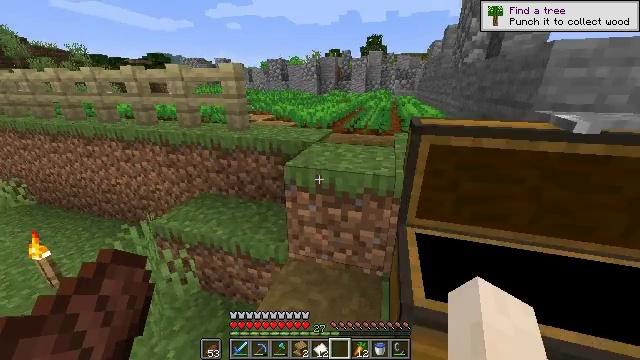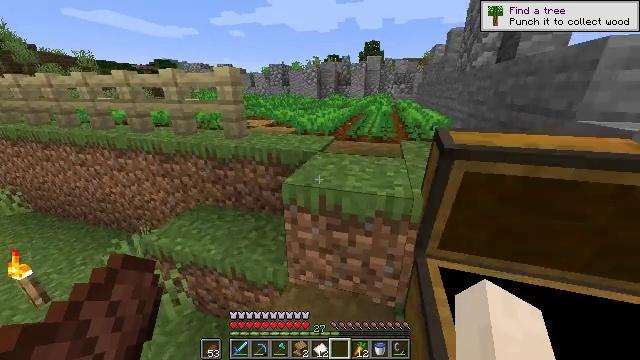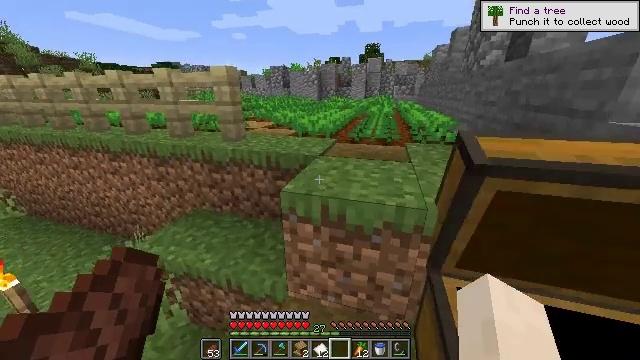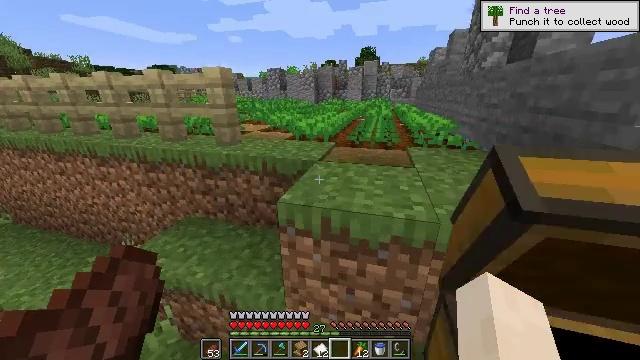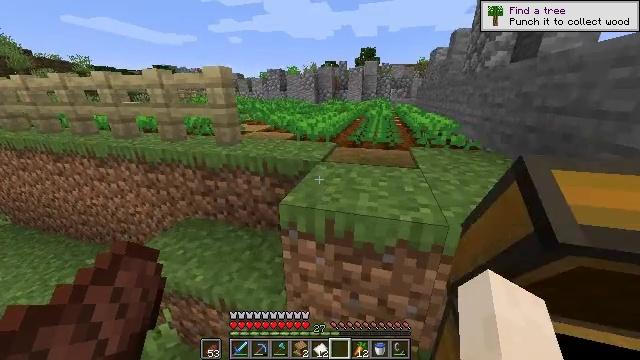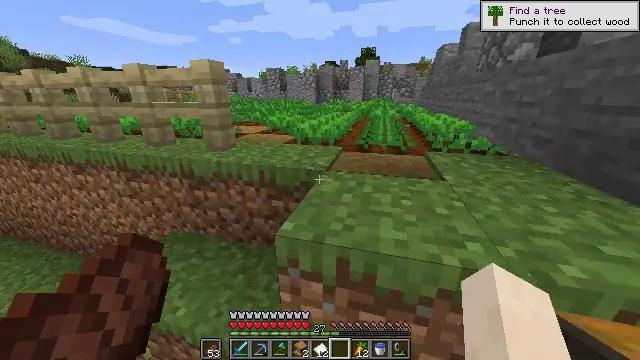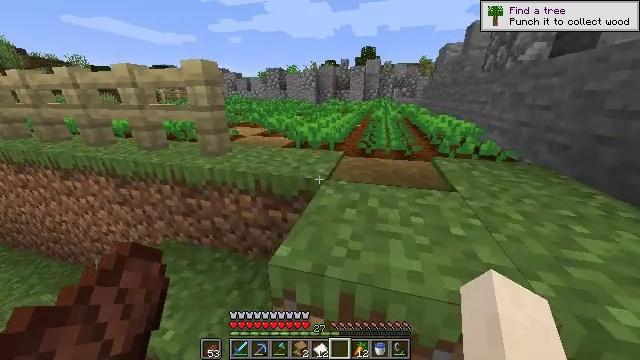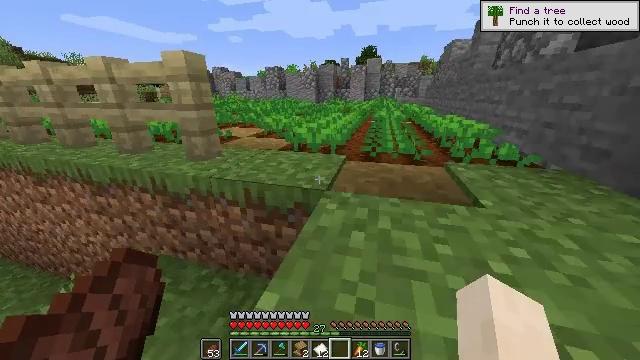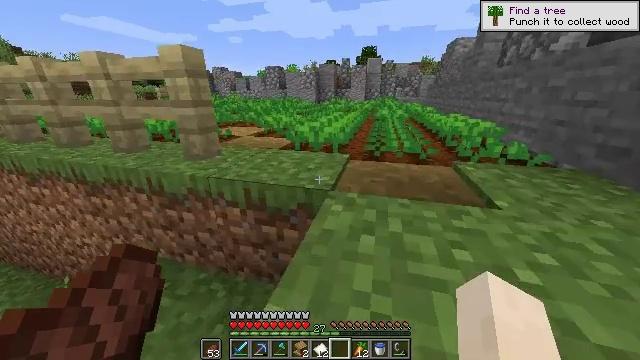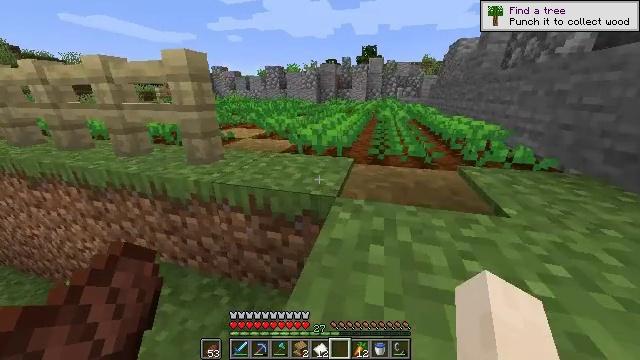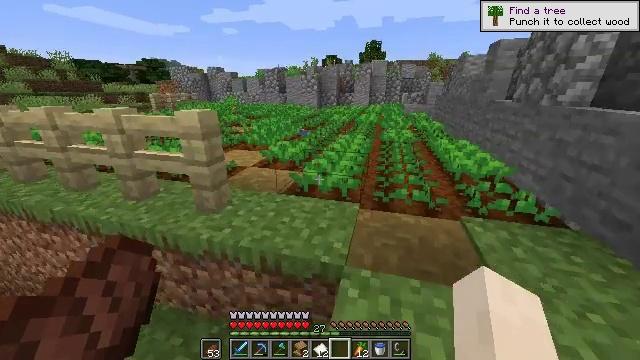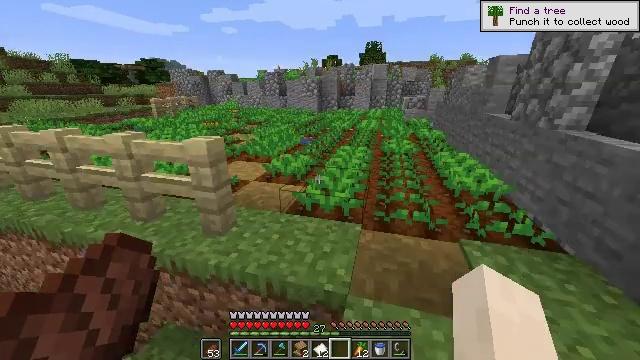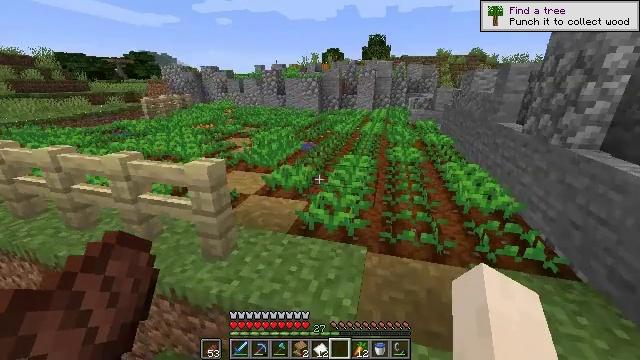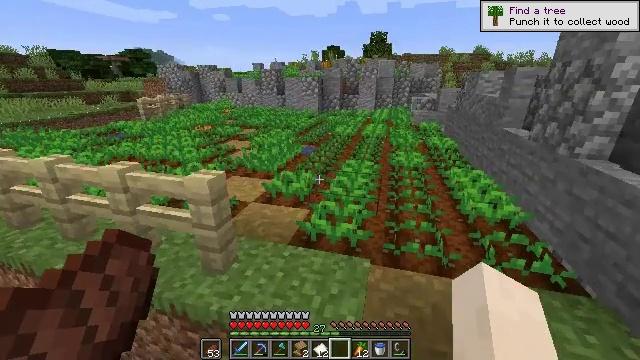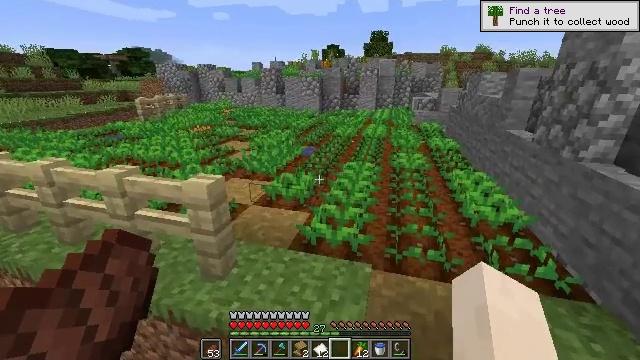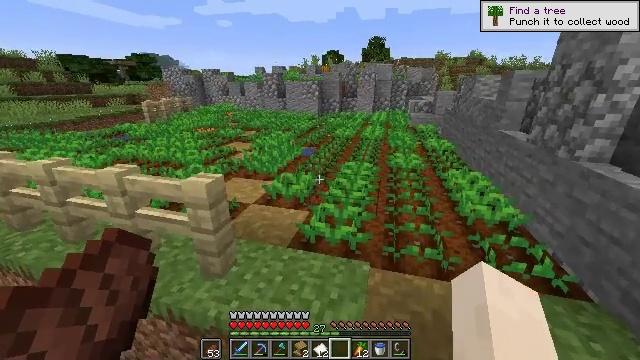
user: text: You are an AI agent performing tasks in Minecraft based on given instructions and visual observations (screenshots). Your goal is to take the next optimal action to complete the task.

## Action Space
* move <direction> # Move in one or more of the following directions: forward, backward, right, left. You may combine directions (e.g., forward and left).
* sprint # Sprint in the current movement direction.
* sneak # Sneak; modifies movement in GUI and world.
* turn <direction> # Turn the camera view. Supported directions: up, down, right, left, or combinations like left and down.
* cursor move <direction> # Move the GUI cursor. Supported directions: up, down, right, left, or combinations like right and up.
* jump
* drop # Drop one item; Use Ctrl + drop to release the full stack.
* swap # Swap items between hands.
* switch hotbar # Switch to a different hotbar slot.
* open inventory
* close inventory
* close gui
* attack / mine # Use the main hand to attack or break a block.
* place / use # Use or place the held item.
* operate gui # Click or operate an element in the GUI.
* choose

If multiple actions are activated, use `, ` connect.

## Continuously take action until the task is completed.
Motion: motion action
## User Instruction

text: Harvest melon from the farm.
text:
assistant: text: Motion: move forward, sprint
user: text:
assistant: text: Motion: move forward, sprint
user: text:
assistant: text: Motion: move forward, sprint
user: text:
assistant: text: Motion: move forward, sprint
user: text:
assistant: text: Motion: move forward, sprint
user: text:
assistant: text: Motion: move forward, sprint
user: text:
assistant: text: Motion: move forward, sprint
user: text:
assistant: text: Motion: move forward, sprint
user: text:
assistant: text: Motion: move forward, sprint, jump
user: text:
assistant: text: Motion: move forward, sprint, jump
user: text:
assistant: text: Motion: move forward, sprint, jump
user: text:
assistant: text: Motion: move forward, sprint, jump
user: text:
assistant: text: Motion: move forward and move right, sprint
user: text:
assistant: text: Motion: move forward and move right, sprint
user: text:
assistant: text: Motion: move forward and move right, sprint
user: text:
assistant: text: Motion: move forward and move right, sprint
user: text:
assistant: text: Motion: move forward and move right, sprint
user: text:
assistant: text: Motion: move forward and move right, sprint
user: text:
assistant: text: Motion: move forward and move right, sprint, turn left and up
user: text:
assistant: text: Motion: move forward, sprint, turn left and up
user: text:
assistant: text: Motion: move forward, sprint, turn left and up
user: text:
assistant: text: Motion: move forward, sprint, turn left and up
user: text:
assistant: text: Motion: move forward, sprint, turn left
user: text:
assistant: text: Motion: move forward, sprint, turn left
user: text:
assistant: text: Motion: move forward, sprint
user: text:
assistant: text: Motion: move forward, sprint
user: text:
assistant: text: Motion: move forward, sprint
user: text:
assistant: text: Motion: move forward, sprint
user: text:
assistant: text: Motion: move forward, sprint
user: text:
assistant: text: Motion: move forward, sprint